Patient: sex M, age 65
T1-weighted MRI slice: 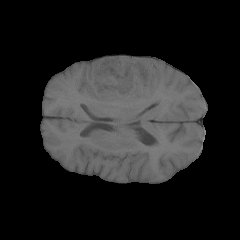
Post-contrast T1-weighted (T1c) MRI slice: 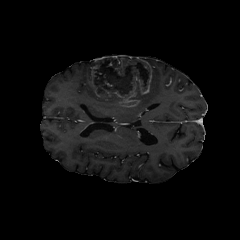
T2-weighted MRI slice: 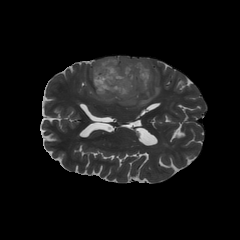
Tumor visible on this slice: yes
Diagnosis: Glioblastoma, IDH-wildtype
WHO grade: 4